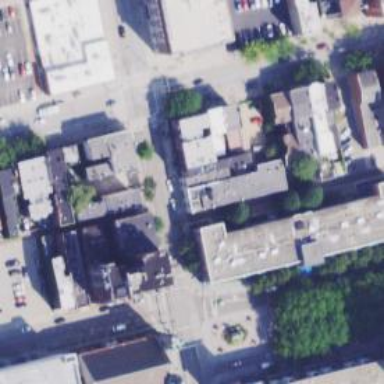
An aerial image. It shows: Alley classified as service road.